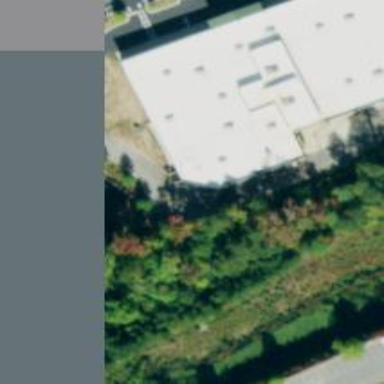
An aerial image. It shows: Building that houses trampoline park.